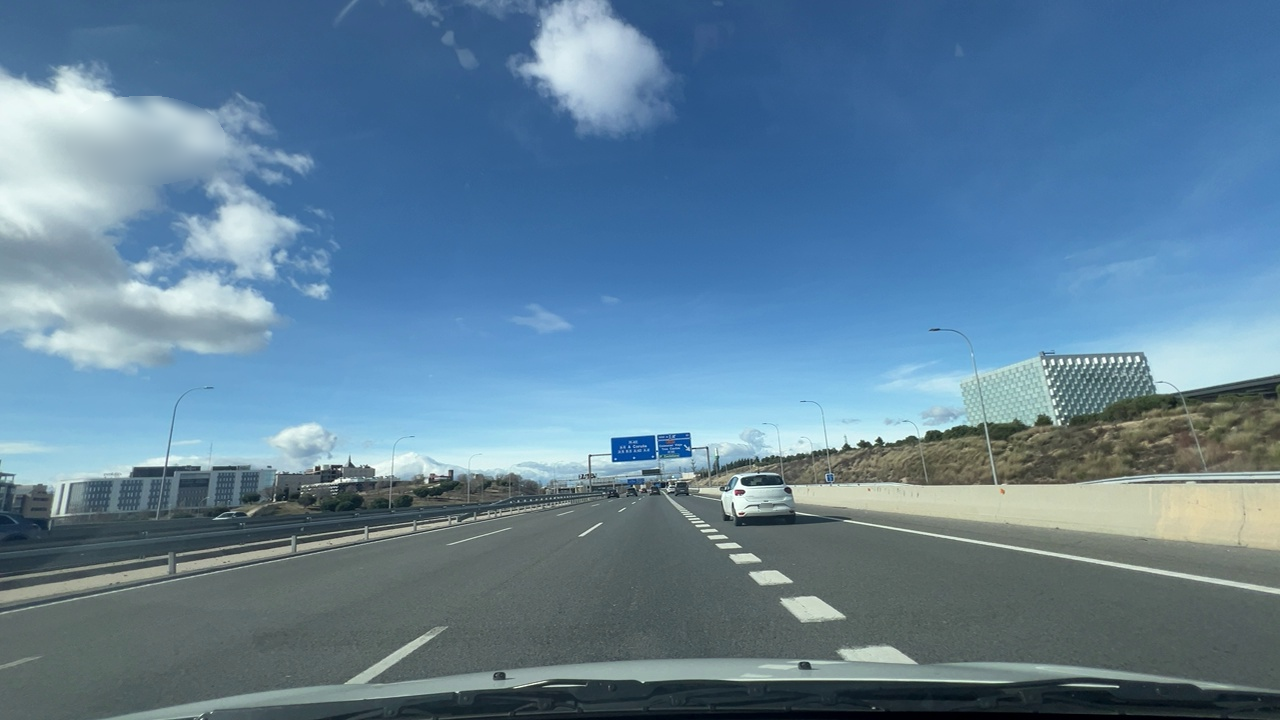
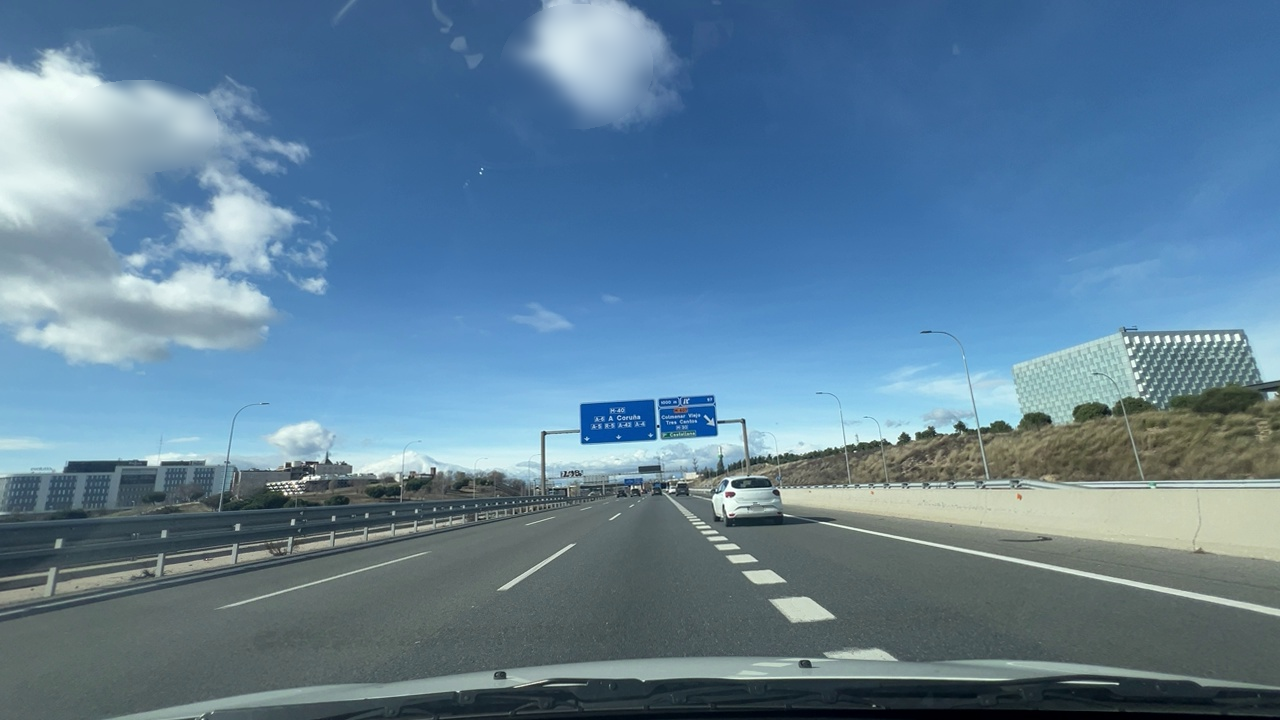
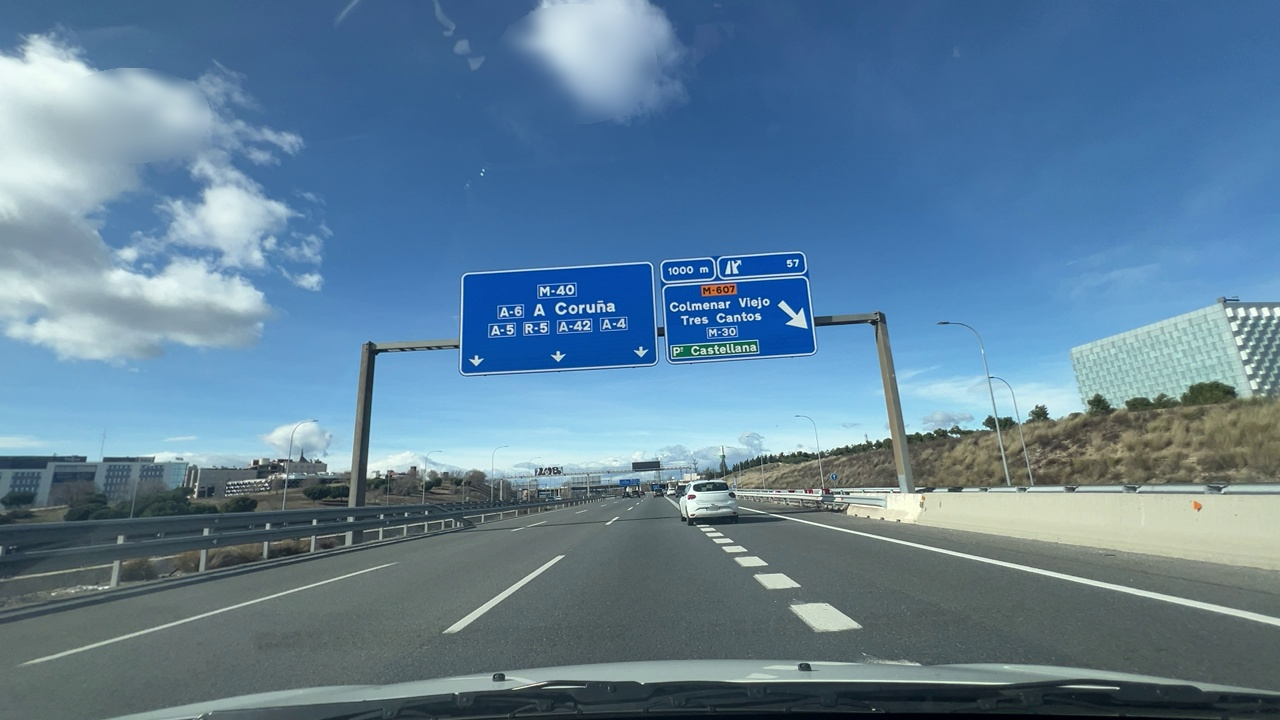
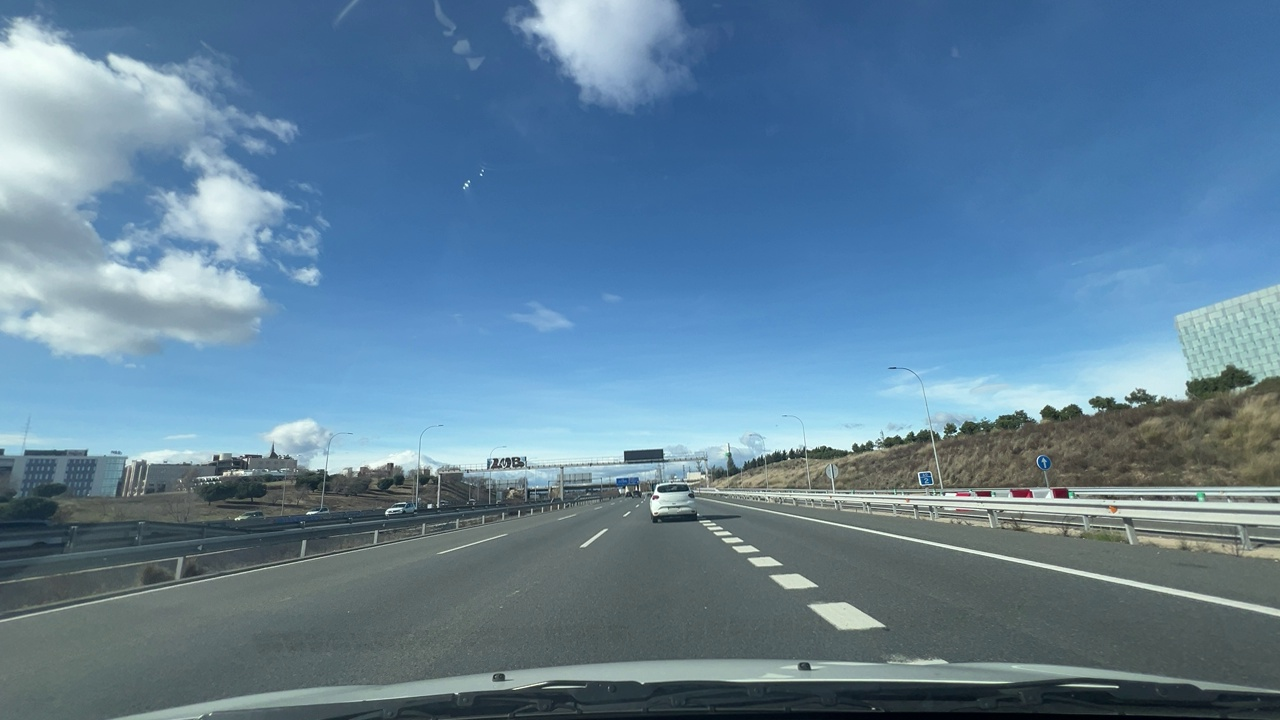
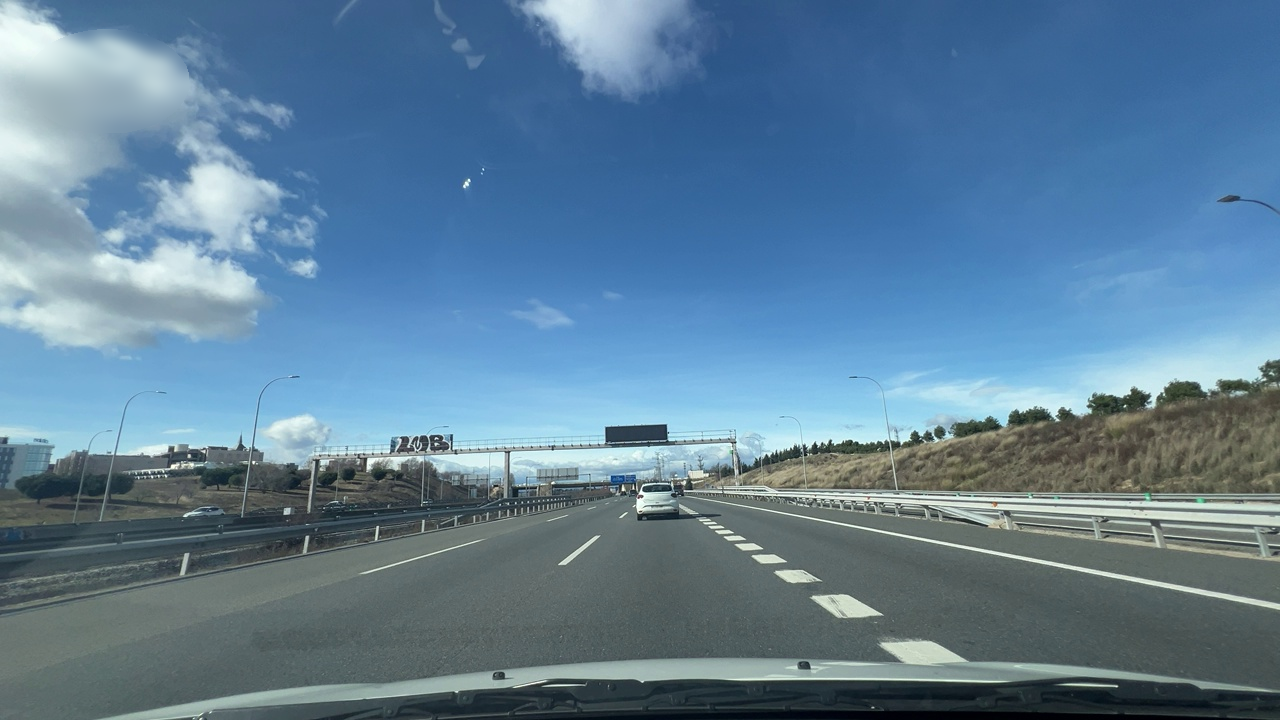
Situation: Cut in
Question: Is a vehicle from an adjacent lane moving into the ego lane?
Answer: Yes
Reasoning: A vehicle from the right acceleration lane is merging into the ego lane

Situation: Cut in
Question: Has a vehicle merged into the ego lane directly ahead of the ego vehicle without any intermediate vehicle?
Answer: No
Reasoning: The vehicle is merging into the ego lane with other vehicles ahead, cutting in into between

Situation: Cut in
Question: Is the ego vehicle currently inside a roundabout?
Answer: No
Reasoning: No roundabouts visible and no traveling inside one

Situation: Cut in
Question: Is the ego vehicle currently within an intersection?
Answer: No
Reasoning: The ego vehicle is not currently inside an intersection, there is no line interruptions and it is on a highway

Situation: Cut in
Question: Is any vehicle partially overlapping the lane boundary markings of the ego lane?
Answer: No
Reasoning: Only the merging vehicle is temporary overlapping and crossing the lane boundary